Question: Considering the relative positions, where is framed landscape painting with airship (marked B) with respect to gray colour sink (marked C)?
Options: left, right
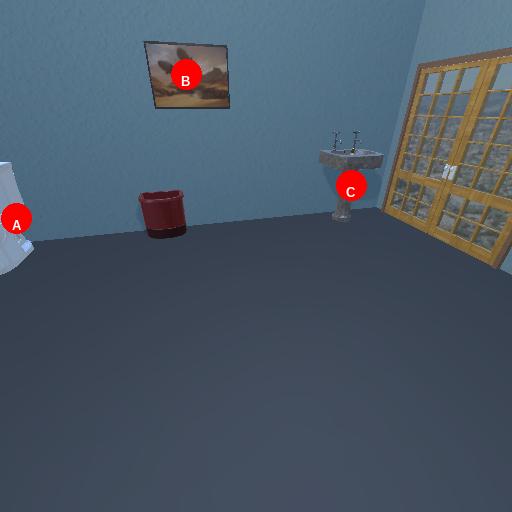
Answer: left